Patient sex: M
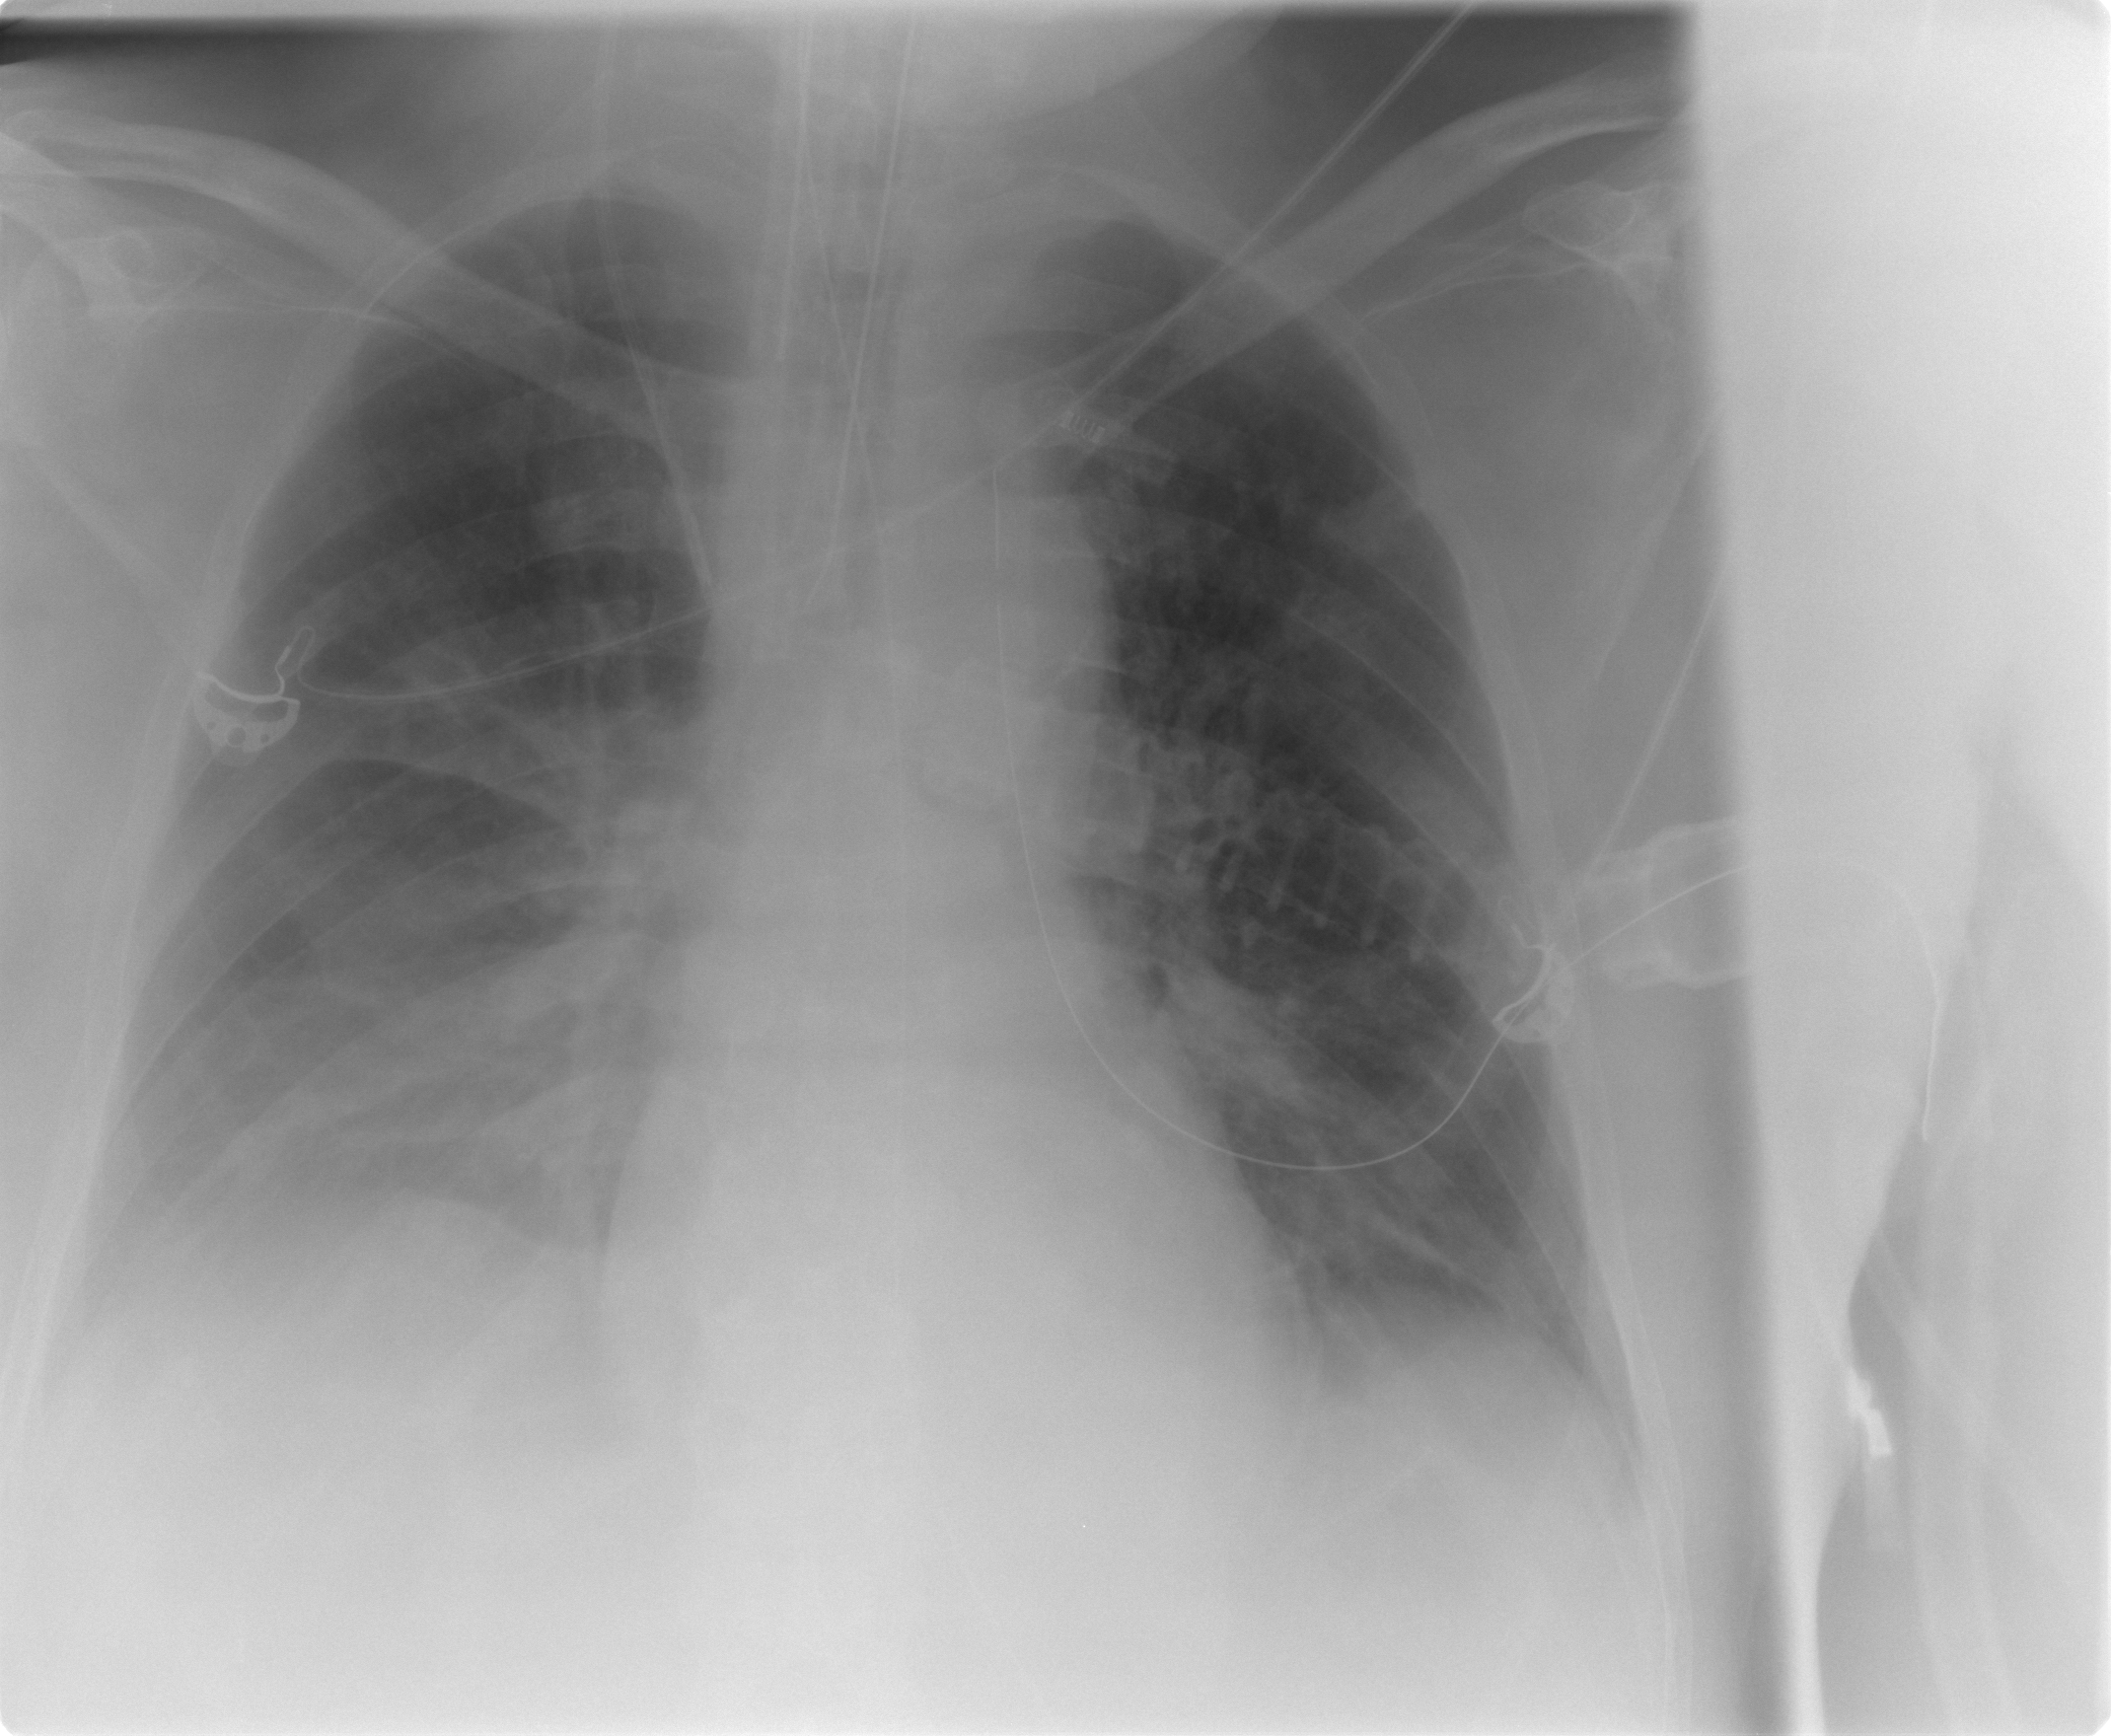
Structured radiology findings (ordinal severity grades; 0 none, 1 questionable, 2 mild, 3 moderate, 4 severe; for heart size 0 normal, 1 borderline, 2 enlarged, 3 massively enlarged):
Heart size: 0
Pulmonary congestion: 2
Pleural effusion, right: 3
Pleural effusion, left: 1
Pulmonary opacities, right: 3
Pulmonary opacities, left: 2
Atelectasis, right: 3
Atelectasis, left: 2